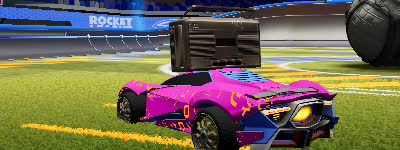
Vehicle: werewolf